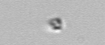
Label: nanoplankton_mix